Question: I know you can apply conditional formatting to a field in report builder:
<URL>
The example on the page above gives this example setting a expression in the property box Color:
'''
=IIF(Fields!Profit.Value < 0, "Red", "Black")
'''
That is a good example if you know the name of the field. However I would like to apply conditional formatting within a field that is derived and I am not sure what the name of the field is.
For example in my SSRS report I have a matrix with two text boxes that supply two numbers. I then put a calculation into the third text box which references the first two:

Within Report Builder my calculation just appears as expr or expression. How do I reference the calculated text box within the IF statement for conditional formatting?
I have tried using things like calculated fields instead of a text box but the problem is that the Matrix wants to sum the percentage and so a calculated text box works better than a calculated field.
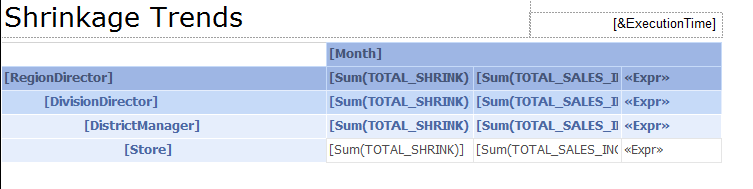
Answer: Depending on scope you can reference the textbox by using 'ReportItems', so if the textbox that contains your calculation had a name of "Percentage" then you could reference it in another expression as follows:
'''
=ReportItems!Percentage.Value
'''
If you are wanting to do conditional formatting on the textbox that contains the calculation you can also use 'Me.Value', though I have had odd results with this sometimes.
Additionally you could repeat the expression you are using in your calculation to provide conditional formatting, for example if you wanted to change the text color for the textbox that contains the percentage you could use the expression:
'''
=IIF((Fields.Numerator.Value / Fields.Denominator.Value) > 0.5, "Green", "Red")
'''